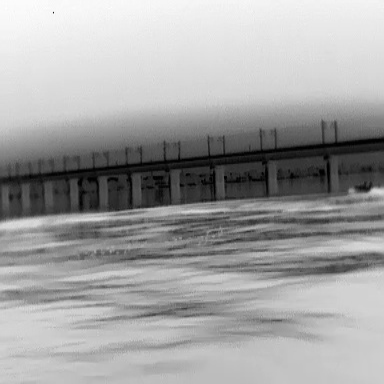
There is a canoe in the infrared image.